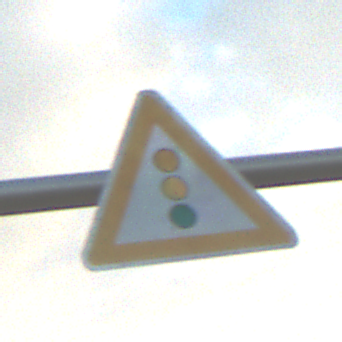
Verkehrszeichen: Lichtzeichenanlage
Umgebung: Outdoor, RoadRail
Tageszeit: SunriseSunset
Wetter: PartlyCloudy
Licht: Natural
Jahreszeit: NotSpecified
Kontrast: MediumContrast